Question:
Can someone help me create a table in where I can use the other rows as columns?
My sample database looks like this:
'''
| NAME | DATE | TIME |TYPE |
| john | 03-05-2017 | 06:00 | AM IN
| john | 03-05-2017 | 11:00 | AM OUT
| john | 03-05-2017 | 13:00 | PM IN
| john | 03-05-2017 | 16:00 | PM OUT
| john | 03-06-2017 | 06:00 | AM IN
| john | 03-06-2017 | 11:00 | AM OUT
| john | 03-07-2017 | 06:00 | AM IN
| john | 03-07-2017 | 11:00 | AM OUT
| john | 03-07-2017 | 13:00 | PM IN
| john | 03-07-2017 | 16:00 | PM OUT
'''
How can I show it like this in PHP table:
'''
| DATE | AM IN |AM OUT | PM IN | PMOUT
03-05-2017 06:00 |11:00 | 13:00 |16:00
03-06-2017 06:00 |11:00 | NULL | NULL
03-07-2017 06:00 |11:00 | 13:00 |16:00
'''
I have uploaded the image so that I can explain it better
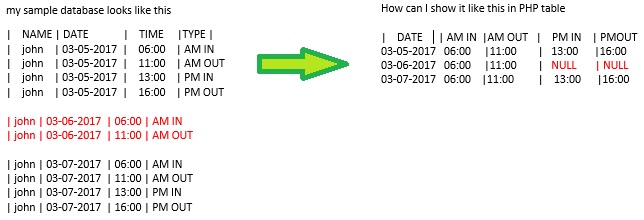
Answer: I think you just want a pivot query:
'''
SELECT
NAME,
DATE,
MAX(CASE WHEN TYPE = 'AM IN' THEN TIME END) AS AM_IN,
MAX(CASE WHEN TYPE = 'AM OUT' THEN TIME END) AS AM_OUT,
MAX(CASE WHEN TYPE = 'PM IN' THEN TIME END) AS PM_IN,
MAX(CASE WHEN TYPE = 'PM OUT' THEN TIME END) AS PM_OUT
FROM yourTable
GROUP BY
NAME, DATE;
'''